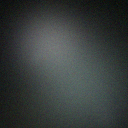
Screen state: off